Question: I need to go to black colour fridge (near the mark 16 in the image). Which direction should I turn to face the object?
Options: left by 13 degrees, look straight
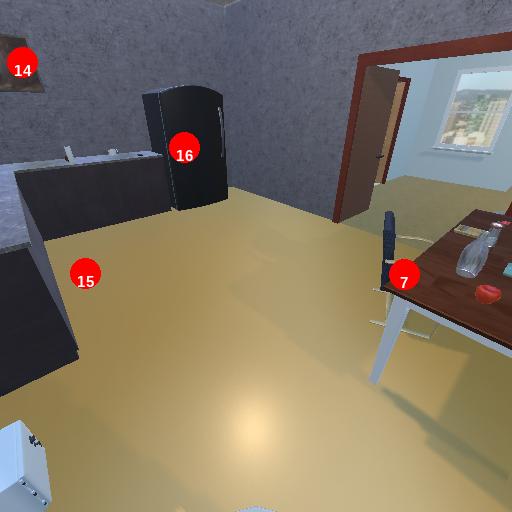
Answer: left by 13 degrees